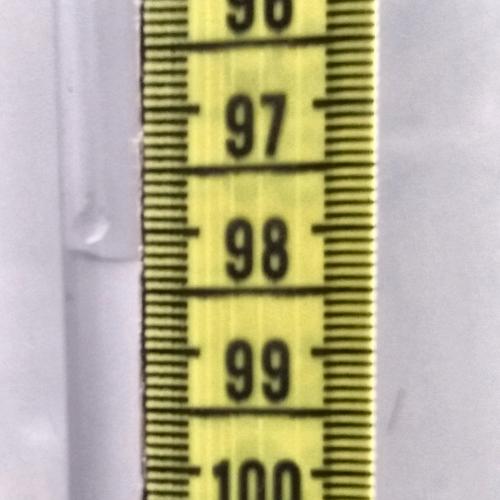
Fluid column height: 98.2 cm